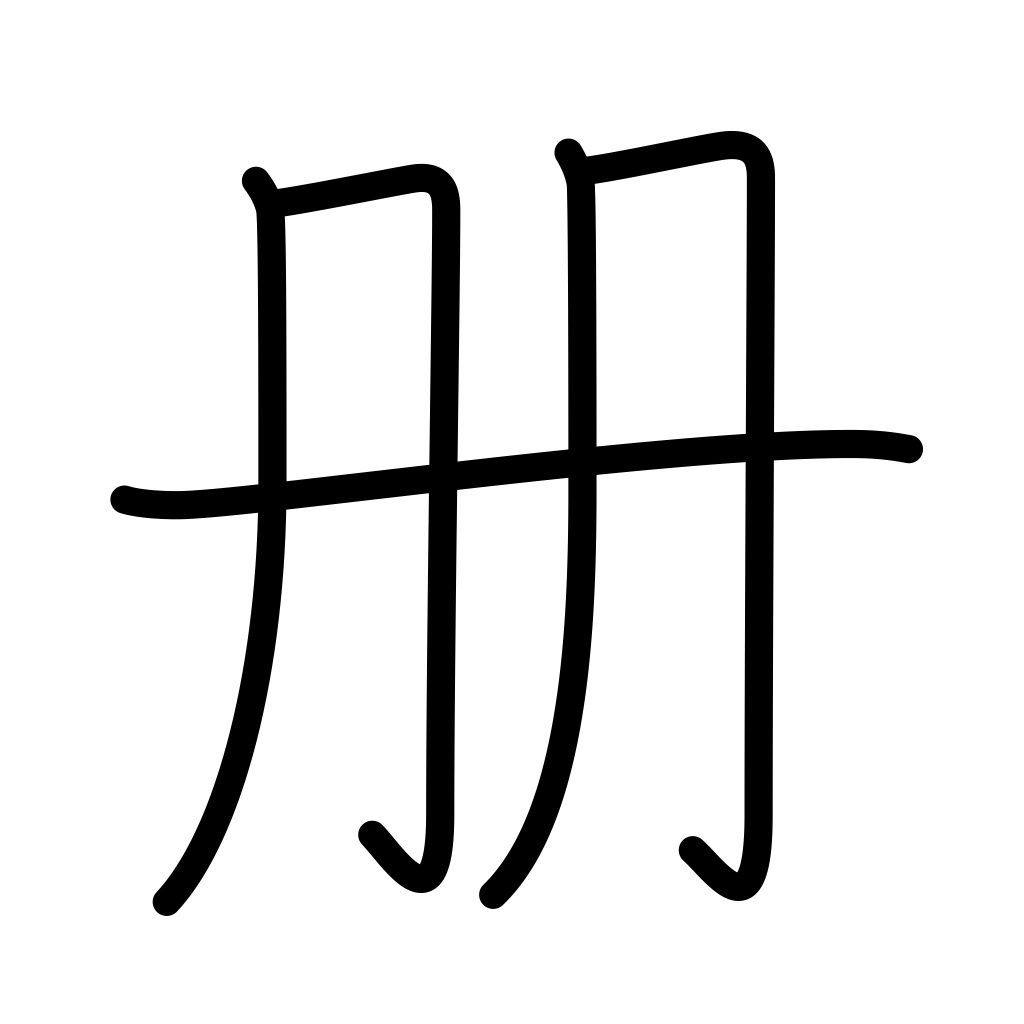
Meaning: counter for books, volume